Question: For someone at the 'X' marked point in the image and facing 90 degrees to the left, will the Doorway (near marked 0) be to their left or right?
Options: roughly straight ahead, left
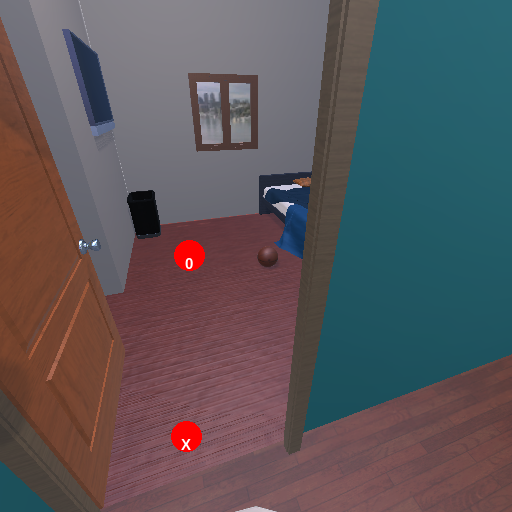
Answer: roughly straight ahead